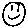
Label: smiley face